Question: I am new in asp.net and trying to use mvc scaffolding
I have written a sql Query for a db name ProjectDatabase:
'''
use ProjectDatabase;
create table USERS
(
USERS_ID int IDENTITY(1,1) not null ,
email varchar(max) not null ,
phone nvarchar(30),
name nvarchar(30),
family nvarchar(30),
password nvarchar(30) not null,
createdate date not null,
lastlogindate date not null,
PRIMARY KEY (USERS_ID)
);
create table PROJECT
(
Project_ID int IDENTITY(1,1) not null ,
Description nvarchar(max),
usern_ID int references USERS(USERS_ID) ,
createDate date,
DeadLineDate date ,
Money date
PRIMARY KEY (Project_ID)
);
'''
After that I added this database tables to model folder of a mvc4 project
Then I tried to create a controller for the table named USERS, here is the controller:
'''
using System;
using System.Collections.Generic;
using System.Data;
using System.Data.Entity;
using System.Linq;
using System.Web;
using System.Web.Mvc;
using MvcApplication4.Models;
namespace MvcApplication4.Controllers
{
public class UserController : Controller
{
private ProjectDatebaseEntities db = new ProjectDatebaseEntities();
//
// GET: /User/
public ActionResult Index()
{
return View(db.USERS.ToList());
}
//
// GET: /User/Details/5
public ActionResult Details(int id = 0)
{
USER user = db.USERS.Find(id);
if (user == null)
{
return HttpNotFound();
}
return View(user);
}
//
// GET: /User/Create
public ActionResult Create()
{
return View();
}
//
// POST: /User/Create
[HttpPost]
public ActionResult Create(USER user)
{
if (ModelState.IsValid)
{
db.USERS.Add(user);
db.SaveChanges();
return RedirectToAction("Index");
}
return View(user);
}
//
// GET: /User/Edit/5
public ActionResult Edit(int id = 0)
{
USER user = db.USERS.Find(id);
if (user == null)
{
return HttpNotFound();
}
return View(user);
}
//
// POST: /User/Edit/5
[HttpPost]
public ActionResult Edit(USER user)
{
if (ModelState.IsValid)
{
db.Entry(user).State = EntityState.Modified;
db.SaveChanges();
return RedirectToAction("Index");
}
return View(user);
}
//
// GET: /User/Delete/5
public ActionResult Delete(int id = 0)
{
USER user = db.USERS.Find(id);
if (user == null)
{
return HttpNotFound();
}
return View(user);
}
//
// POST: /User/Delete/5
[HttpPost, ActionName("Delete")]
public ActionResult DeleteConfirmed(int id)
{
USER user = db.USERS.Find(id);
db.USERS.Remove(user);
db.SaveChanges();
return RedirectToAction("Index");
}
protected override void Dispose(bool disposing)
{
db.Dispose();
base.Dispose(disposing);
}
}
}
'''
But when I open this project by firefox and I try to delete a create raw using the delete button I face with this error:  But when I type the id of the raw in the url It can be deleted easily.
I really can't understand what is the problem with it, I searched a lot but I couldn't find anything
can anyone please help me
thanks in advance
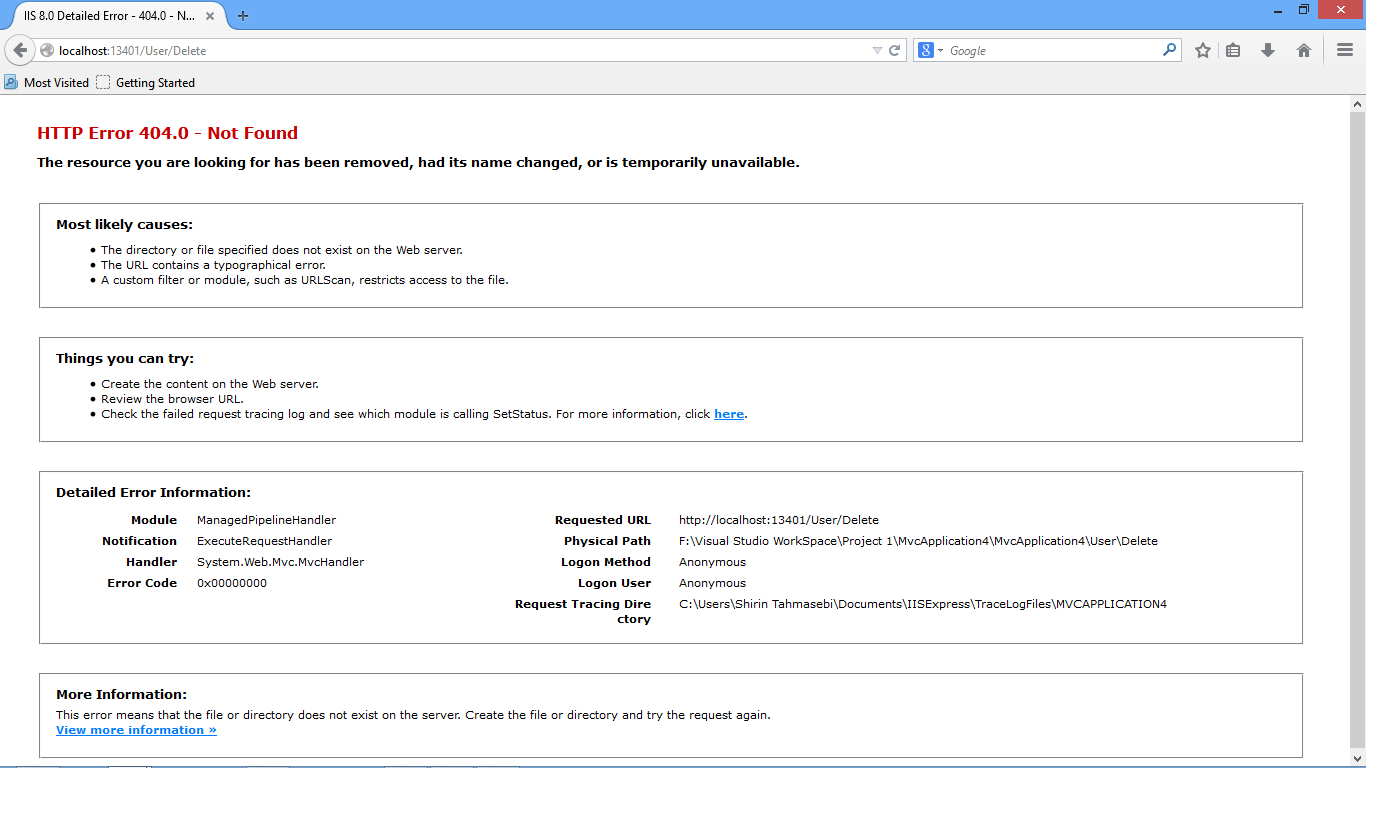
Answer: The Edit and Delete Actions shouldn't have as optional parameter. You need an to know which user to edit or delete, right?
So change
'''
public ActionResult Edit(int id = 0)
'''
to
'''
public ActionResult Edit(int id)
'''
and do the same for Delete as well.
Also make sure that when you are building the urls for edit and delete you are including the id as well.
Something like:
'''
@Url.Action("Edit", { id = model.UserID })
'''
Mihai